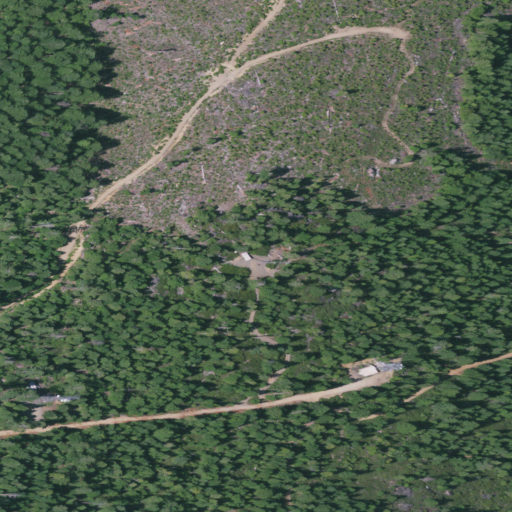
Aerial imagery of mountain in Oregon named Elk Mountain containing evergreen forest, shrub, open development, and mixed forest